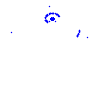
Particle: pion